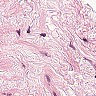
Metastatic tissue present: no